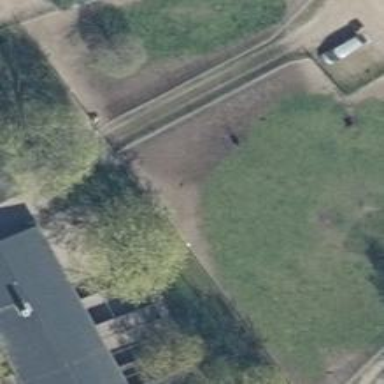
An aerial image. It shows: Driveway leading to service road.